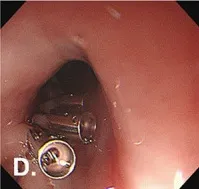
Images during endoscopic submucosal dissection. Endoscopic submucosal tunnel dissection is performed without any complication. (D) Complete closure of the mucosal incision site with endoclips.
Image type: endoscopy (gi_endoscopy)